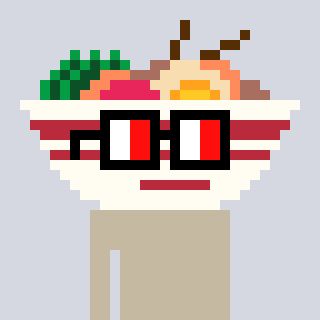
a pixel art character with square glasses with black frames and red eyes, a noodles-shaped head and a darkbrown-colored body on a cool background